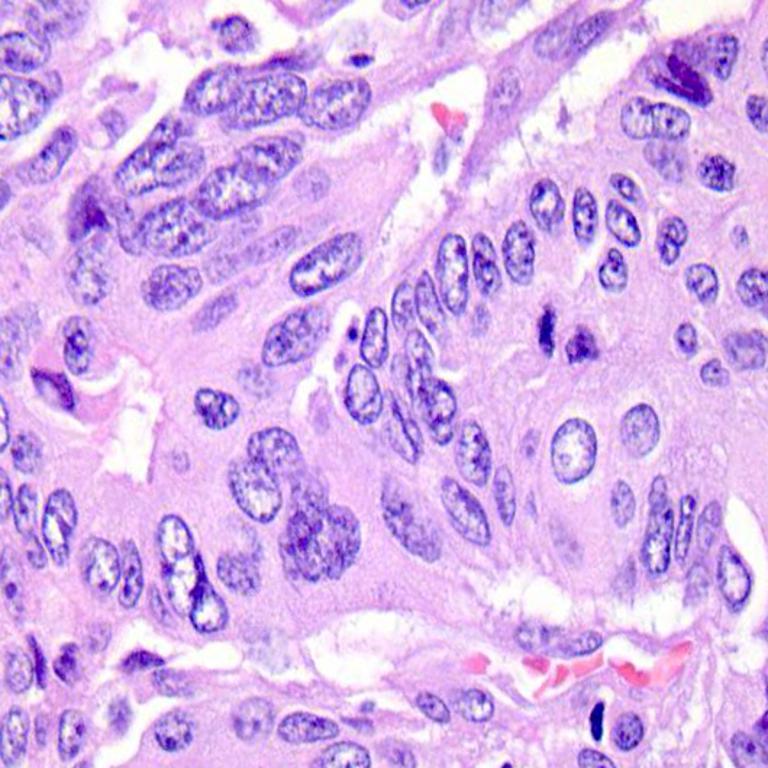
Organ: colon
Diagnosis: adenocarcinomas